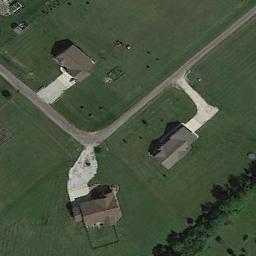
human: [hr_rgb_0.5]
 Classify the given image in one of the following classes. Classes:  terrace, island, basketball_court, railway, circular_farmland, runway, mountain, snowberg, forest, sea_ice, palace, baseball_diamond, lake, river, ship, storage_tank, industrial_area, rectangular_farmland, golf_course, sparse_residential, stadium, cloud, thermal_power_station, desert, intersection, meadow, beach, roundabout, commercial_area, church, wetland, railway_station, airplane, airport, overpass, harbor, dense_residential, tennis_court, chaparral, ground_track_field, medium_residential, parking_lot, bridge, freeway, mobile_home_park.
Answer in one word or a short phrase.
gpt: sparse_residential